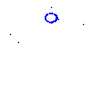
Particle: proton